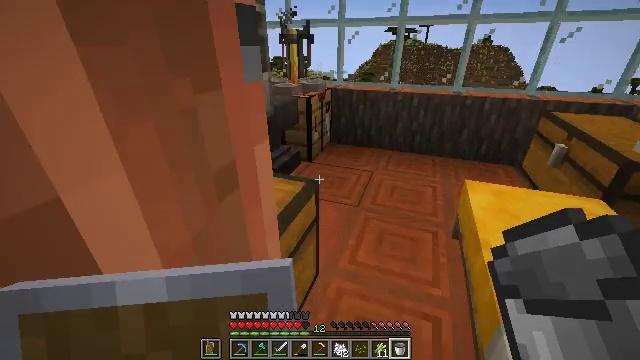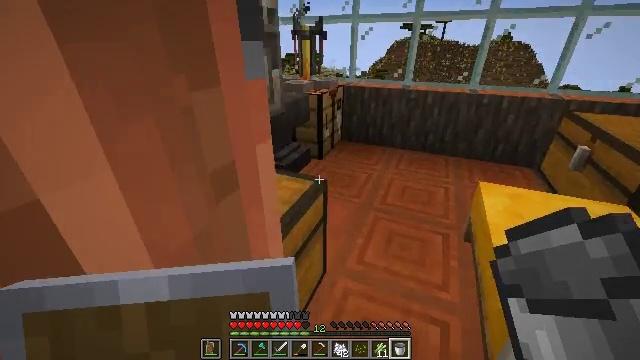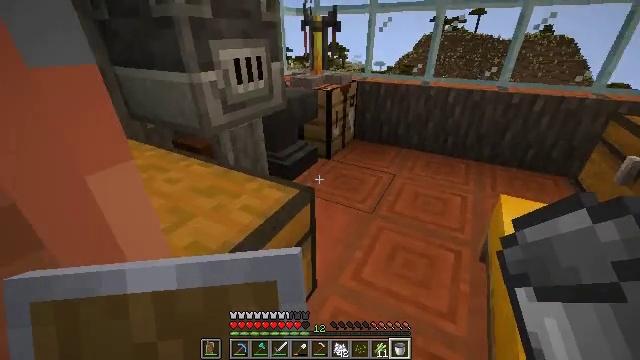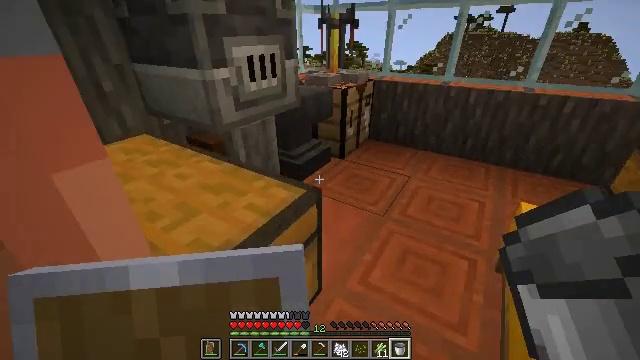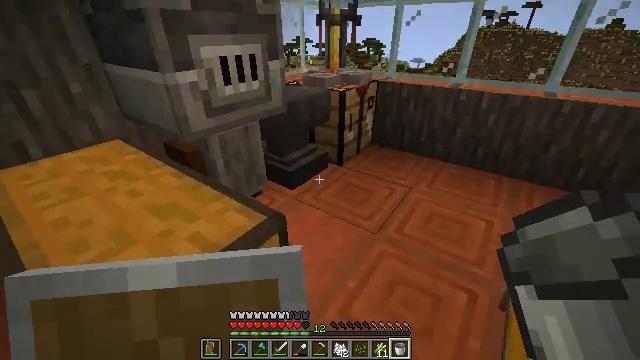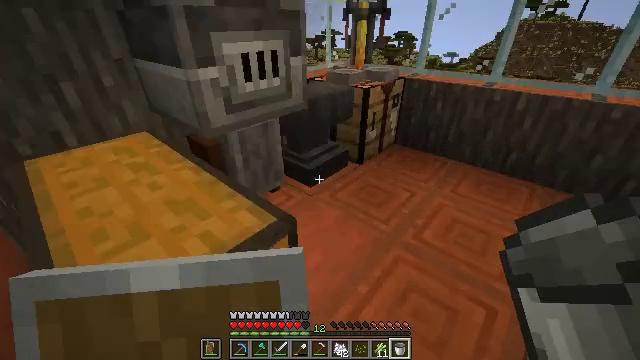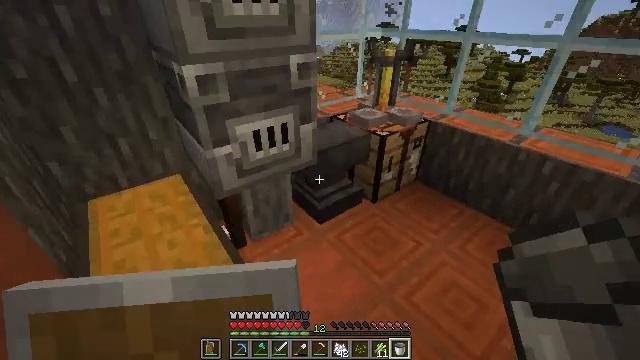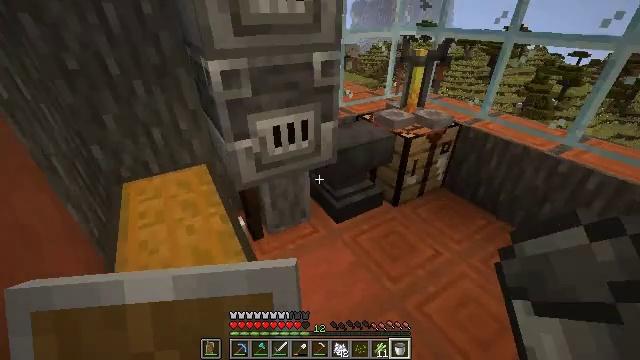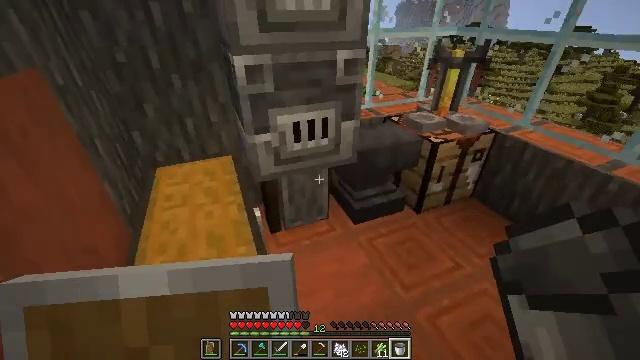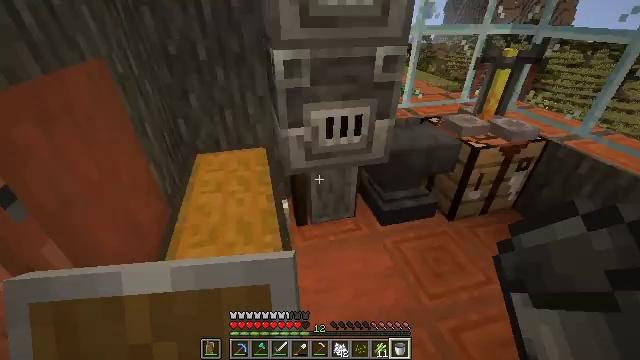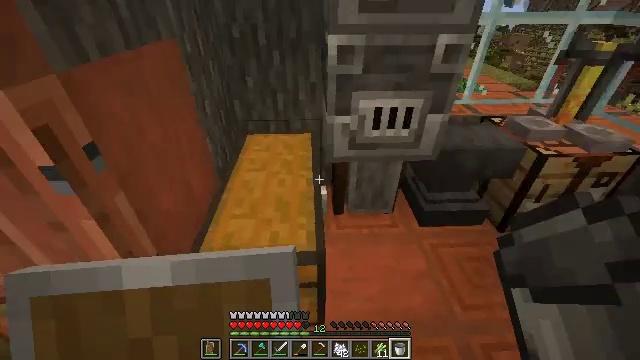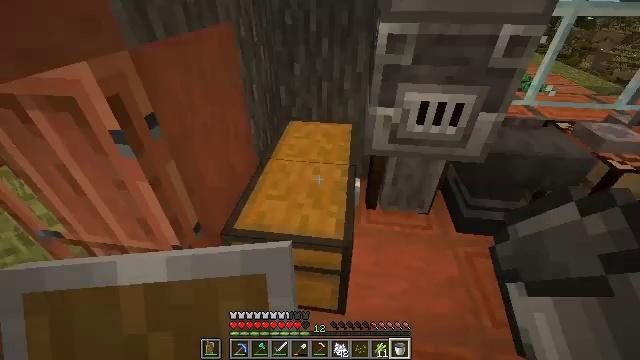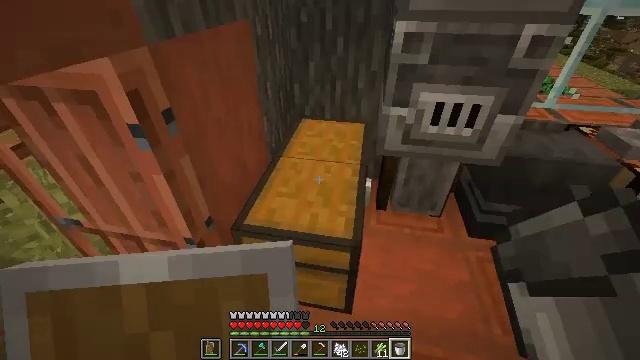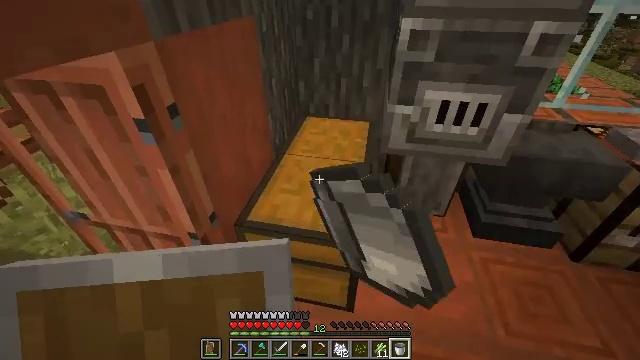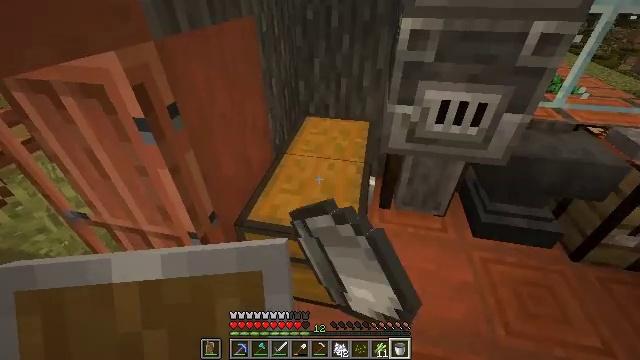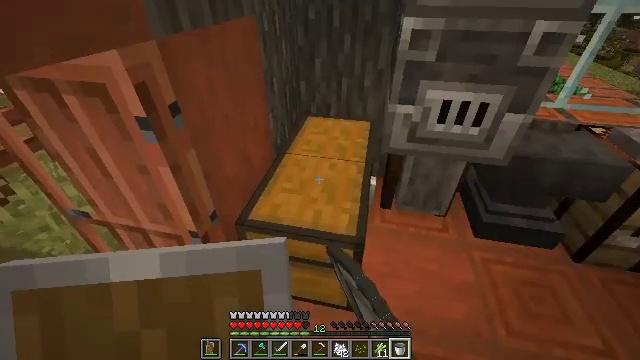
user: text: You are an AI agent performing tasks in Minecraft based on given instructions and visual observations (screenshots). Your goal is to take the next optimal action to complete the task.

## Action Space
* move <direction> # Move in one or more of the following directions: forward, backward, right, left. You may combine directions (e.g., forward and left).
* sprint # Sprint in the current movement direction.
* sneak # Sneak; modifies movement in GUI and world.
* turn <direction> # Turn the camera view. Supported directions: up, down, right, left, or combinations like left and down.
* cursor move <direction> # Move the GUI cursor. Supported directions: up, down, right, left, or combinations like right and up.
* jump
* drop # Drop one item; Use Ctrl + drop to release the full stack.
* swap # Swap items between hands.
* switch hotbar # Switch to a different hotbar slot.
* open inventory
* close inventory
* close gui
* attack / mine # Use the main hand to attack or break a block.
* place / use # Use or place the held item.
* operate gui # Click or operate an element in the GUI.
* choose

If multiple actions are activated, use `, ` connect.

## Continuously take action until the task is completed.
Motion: motion action
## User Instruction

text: Use the crafting table to create a bucket with iron ingots.
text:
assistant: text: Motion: move forward and move right, turn left
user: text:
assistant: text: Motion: move forward and move right, turn left and down
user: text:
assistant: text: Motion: move forward and move right, turn left
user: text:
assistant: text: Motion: move forward and move right, turn left
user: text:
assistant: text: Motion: move right, turn left and down
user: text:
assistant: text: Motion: move right, turn left and down
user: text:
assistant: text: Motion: turn left
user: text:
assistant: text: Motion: turn left
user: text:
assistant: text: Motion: turn left
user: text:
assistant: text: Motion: turn left and down
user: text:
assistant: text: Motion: turn left and down
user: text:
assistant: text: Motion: turn left, use / place
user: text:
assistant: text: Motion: turn left, use / place
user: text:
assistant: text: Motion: use / place
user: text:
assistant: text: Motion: no_op
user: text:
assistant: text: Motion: no_op
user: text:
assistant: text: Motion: open gui
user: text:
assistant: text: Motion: no_op
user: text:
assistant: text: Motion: no_op
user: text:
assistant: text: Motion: no_op
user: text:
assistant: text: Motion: no_op
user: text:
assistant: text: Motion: close gui
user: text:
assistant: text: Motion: turn right, open inventory
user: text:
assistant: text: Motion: turn right
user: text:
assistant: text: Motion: turn right and up
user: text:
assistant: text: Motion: turn right
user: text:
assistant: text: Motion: no_op
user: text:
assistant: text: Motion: no_op
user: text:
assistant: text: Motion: no_op
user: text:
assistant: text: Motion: use / place